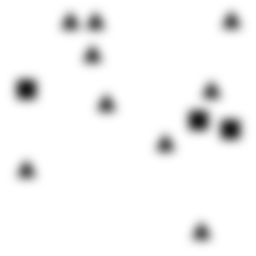
Squares: 3
Triangles: 9
Stars: 0
Total shapes: 12